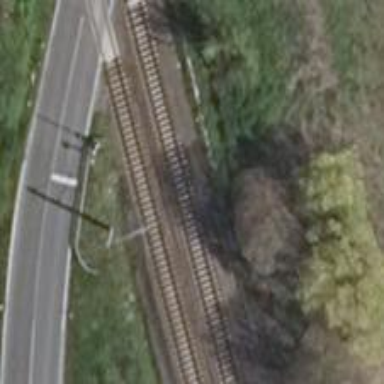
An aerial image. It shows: Railway signal.